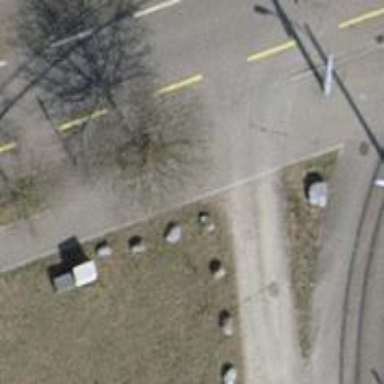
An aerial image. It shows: Block barrier.